Question: I am trying post a simple list within a model back to the controller. its rendered correctly but on post its always empty. I noticed when I use @Html.Hidden for the id and name are different for instance id becomes 'TestExceptionDisplay_[0]__Exception' and name becomes 'TestExceptionDisplay[0].Exception'. So I use an input type and try to make the way it likes to render but it does not work. I tried partial view, editor templates, nothing seems to work. TestException Display is a very simple list of an object called 'public List<RunLogEntryTestExceptionDisplay> TestExceptionDisplay { get; set; }'
'''
public class RunLogEntryTestExceptionDisplay
{
public string Exception { get; set; }
}
'''
Snippet in the view which uses a for loop to render list, list is rendered fine but on post TestExceptionDisplay is NULL always:
'''
@if (Model.TestExceptionDisplay != null)
{
for (var i = 0; i < Model.TestExceptionDisplay.Count; i++)
{
<tr>
<td>
@Model.TestExceptionDisplay[i].Exception
@*@Html.HiddenFor(m => m.TestExceptionDisplay[i].Exception)*@
<input name="RunLogEntry.TestExceptionDisplay_[@i]__Exception" type="hidden" value="@Model.TestExceptionDisplay[i].Exception" />
</td>
</tr>
}
}
'''
OR this does not even work with editor templates upon post
'''
@if (Model.TestExceptionDisplay != null)
{
@Html.EditorFor(x => x.TestExceptionDisplay)
}
'''
Editor Template in Shared\EditorTemplates with the exact name of RunLogEntryTestExceptionDisplay
'''
@model RunLog.Domain.Entities.RunLogEntryTestExceptionDisplay
<div>
@Html.EditorFor(x => x.Exception)
@Html.HiddenFor(x => x.Exception)
</div>
'''
Rendered HTML looks like below, I did not copy the entire list, PLEASE NOT THAT THE ID AND NAME SEEM TO RENDER IN A DIFFERENT NAMING CONVENTION. IT HAPPENS in both cases, if I use an editor template or a for loop. thanks
'''
<input id="TestExceptionDisplay_9__Exception" name="TestExceptionDisplay[9].Exception" type="hidden" value="&quot;1404 TestException - Parameters:Unable to calculate result, assay is not calibrated for Assay Number (135), Assay Version (5), Track (1), Lane (2), and Reagent Lot Number (26600LI06)&quot;" />
'''

Complete View:
'''
@model RunLog.Domain.Entities.RunLogEntry
@{
ViewBag.Title = "Create";
Layout = "~/Views/Shared/_Layout.cshtml";
}
<script src="@Url.Content("~/Scripts/jquery.validate.min.js")" type="text/javascript"></script>
<script src="@Url.Content("~/Scripts/jquery.validate.unobtrusive.min.js")" type="text/javascript"></script>
<script src="@Url.Content("~/Scripts/errorCode.js")" type="text/javascript"></script>
<script src="@Url.Content("~/Scripts/testexception.js")" type="text/javascript"></script>
<script src="@Url.Content("~/Scripts/runLogEntry.js")" type="text/javascript"></script>
<script type="text/javascript">
var runlogListErrorsUrl = '@Url.Action("ListErrorCodes", "RunLogEntry")';
</script>
<fieldset>
<legend>Enter a new Run Log Entry</legend>
@using (Html.BeginForm("Create", "RunLogEntry", FormMethod.Post, new { enctype = "multipart/form-data" }))
{
@Html.ValidationSummary(true)
<div class="exception">@(ViewBag.ErrorMessage)</div>
<div class="bodyContent">
<span class="leftContent">Load List File (Select): </span><span class="rightContent">
<input type="file" name="file" id="file1" style="width: 500px" />
</span>
</div>
if (Model.LoadListStoredFileName != null)
{
<div class="bodyContent">
<span class="leftContent">Attached Load List: </span><span class="rightContent">
@Html.ActionLink(Model.LoadListFileName, "Download", new { @file = Model.LoadListStoredFileName })
</span>
</div>
}
<div class="bodyContent">
<span class="leftContent">Output File (Select): </span><span class="rightContent">
<input type="file" name="file" id="file2" style="width: 500px" />
</span>
</div>
if (Model.OutputStoredFileName != null)
{
<div class="bodyContent">
<span class="leftContent">Attached Output: </span><span class="rightContent">
@Html.ActionLink(Model.OutputFileName, "Download", new { @file = Model.OutputStoredFileName })
</span>
</div>
}
<div class="bodyContent">
<span class="leftContent">Import Files: </span>
<button name="submit" class="art-button" type="submit" value="Upload" style="width: 100px">
Upload</button>
<button name="submit" class="art-button" type="submit" value="Remove" style="width: 100px">
Remove</button>
</div>
<div class="bodyContent">
<span class="leftContent">
@Html.Label("Operator")
</span><span class="rightContent">
@Html.DropDownList("OperatorID", String.Empty)
</span>
</div>
<div class="bodyContent">
<span class="leftContent">
@Html.Label("Run ID")
</span><span class="rightContent">[Generated] </span>
</div>
<div class="bodyContent">
<span class="leftContent">
@Html.Label("Run Start Date / Time")
</span><span class="rightContent">
@Html.EditorFor(model => model.RunDate)
&nbsp;
@Html.DropDownList("Hour", ListHelpers.HourList())
:
@Html.DropDownList("Minute", ListHelpers.Minute15List())
&nbsp;
@Html.DropDownList("AMPM", ListHelpers.AMPMList())
</span>
</div>
<div class="bodyContent">
<span class="leftContent">
@Html.Label("System")
</span><span class="rightContent">
@Html.DropDownList("SystemID", String.Empty)
</span>
</div>
<div class="bodyContent">
<span class="leftContent">
@Html.Label("Run Type")
</span><span class="rightContent">
@Html.DropDownList("RunTypeID", String.Empty)
</span>
</div>
<div class="bodyContent">
<span class="leftContent">
@Html.Label("Run Description")
</span><span class="rightContent">
@Html.TextAreaFor(model => model.RunDescription, new { style = "width: 600px; height=30px" })
</span>
</div>
<div class="bodyContent">
<span class="leftContent">
@Html.Label("Assay Performance Issues")
</span><span class="rightContent">
@Html.DropDownList("AssayPerformanceIssues1", ListHelpers.YesNoList())
</span>
</div>
<div class="bodyContent">
<span class="leftContent">
@Html.Label("Tests/Cycles Requested")
</span><span class="rightContent">
@Html.EditorFor(model => model.SPTestsRequested)
</span>
</div>
<div class="bodyContent">
<span class="leftContent">
@Html.Label("Tests/Cycles Completed")
</span><span class="rightContent">
@Html.EditorFor(model => model.SPTestsCompleted)
</span>
</div>
<div class="bodyContent">
<span class="leftContent">
@Html.Label("Run Status")
</span><span class="rightContent">
@Html.DropDownList("RunStatusID", String.Empty)
</span>
</div>
<div class="bodyContent">
<span class="leftContent">
@Html.Label("Assay")
</span><span class="rightContent">
@Html.ListBoxFor(model => model.SelectedAssayIDs, new MultiSelectList(RunLog.Domain.Lists.GlobalList.AssayListItems(), "ID", "Name", Model.SelectedAssayIDs))
</span>
</div>
<div class="bodyContent">
<span class="leftContent">
@Html.Label("Error Code")
</span><span class="rightContent"><span id="ChildDialogLink" class="treeViewLink">Click
here to Select Error Codes</span>
<br />
<span id="ErrorCodeDisplay" style="cursor: pointer; text-decoration: underline;">@(Model.ErrorDescription)</span>
@Html.HiddenFor(model => model.ErrorDescription)
</span>
</div>
<div class="bodyContent">
<span class="leftContent">
@Html.Label("Test Exceptions")
</span><span class="rightContent"><span id="TestExceptionChildDialogLink" class="treeViewLink">
Click here to View Test Exceptions</span>
<br />
<span id="TestExceptionDisplayy"></span></span>
</div>
<div id="testExceptiontreeview" title="Dialog Title" style="font-size: 10px; font-weight: normal;
overflow: scroll; width: 800px; height: 450px;">
<div id="testExceptions">
</div>
<div id="inputTestExceptions">
<table class="grid" style="width: 450px; margin: 3px 3px 3px 3px;">
<thead>
<tr>
<th>
Exception String
</th>
<th>
Comment
</th>
</tr>
</thead>
@* @{var index = 0;}*@
@if (Model.TestExceptionDisplay != null)
{
for (var i = 0; i < Model.TestExceptionDisplay.Count; i++)
{
<tr>
<td>
@Model.TestExceptionDisplay[i].Exception
@Html.HiddenFor(m => m.TestExceptionDisplay[i].Exception)
</td>
</tr>
}
}
</table>
</div>
</div>
<div class="bodyContent">
<span class="leftContent">
@Html.Label("Service Entry Request")
</span><span class="rightContent">
@Html.DropDownList("ServiceRequest", ListHelpers.YesNoList())
</span>
</div>
<div class="bodyContent">
<span class="leftContent">
@Html.Label("Problem Description")
</span><span class="rightContent">
@Html.TextArea("ProblemDescription", new { style = "width: 600px; height: 30px" })
</span>
</div>
<p>
<input id="LogType" type="hidden" value="Run" />
<input id="ID" type="hidden" value="0" />
@if (Model.ExitCode == "1")
{
@Html.Hidden("ExitCode", Model.ExitCode)
}
else
{
<input id="ExitCode" type="hidden" value='0' />
}
</p>
@Html.HiddenFor(model => model.MaxReplicateId)
@Html.HiddenFor(model => model.MinReplicateId)
@Html.HiddenFor(model => model.OutputFileName)
@Html.HiddenFor(model => model.OutputStoredFileName)
@Html.HiddenFor(model => model.LoadListFileName)
@Html.HiddenFor(model => model.LoadListStoredFileName)
@Html.HiddenFor(model => model.MinTestCompletionDate)
@Html.HiddenFor(model => model.MaxTestCompletionDate)
<div class="bodyContent">
<span class="leftContent"></span><span class="rightContent">
<button name="submit" class="art-button" type="submit" value="Create">
Create</button></span>
</div>
}
</fieldset>
<script src="@Url.Content("~/Scripts/exitCode.js")" type="text/javascript"></script>
<script src="@Url.Content("~/Scripts/exitCode.js")" type="text/javascript"></script>
<div id="treeview" title="Dialog Title" style="font-size: 10px; font-weight: normal;
overflow: scroll; width: 800px; height: 450px;">
<div id="errorCodes">
@Html.RenderTree(CacheHelper.ErrorCodes(), ec => ec.Name, ec => ec.Children.ToList(), ec => (ec.ID).ToString(), null, "e")
</div>
<div id="inputReps" style="display: none;">
</div>
</div>
'''
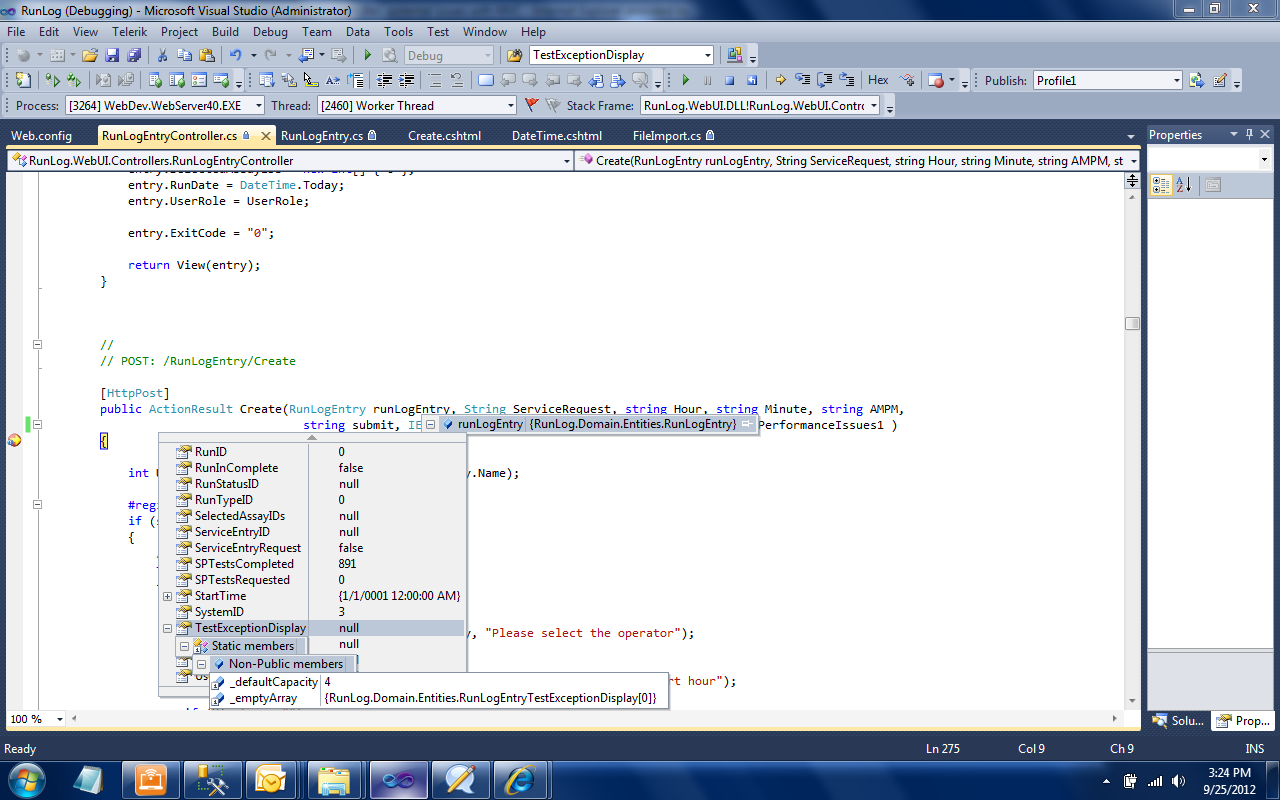
Answer: Why are you expecting the list in the model you receive to be populated?
The model on POST is populated only with data from the form - MVC creates a new instance of your model class and populates the fields it can match up.
Because of this, the stock way of making sure your lists are populated is to have a helper method which populates them. You can then call this from either the original 'Get' or the 'Post' method to repopulate the lists.
The only time you'd expect to get a list populated in your model by PMV on postback is when the details to rebuild the list are available in form elements.
It's possible I've missed it in your reams of code but I can't see you doing that anywhere.